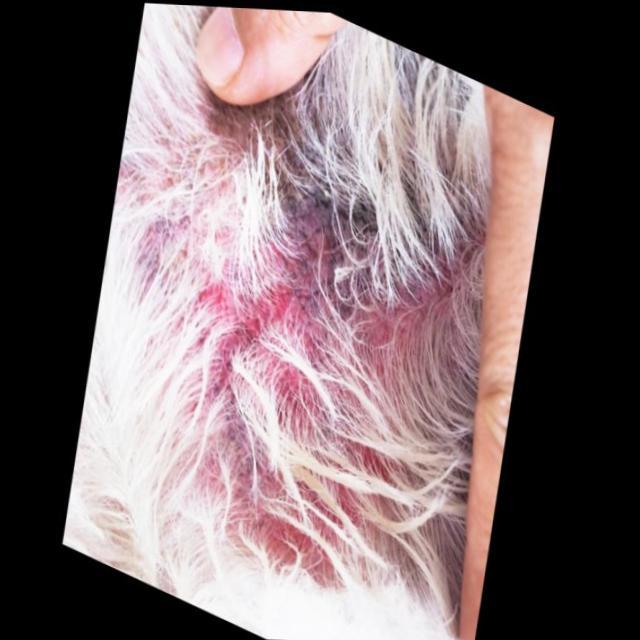
Canine ringworm (Dermatophytosis) — fungal infection caused by Microsporum or Trichophyton. Presents with circular alopecia, scaling, crusting, and broken hairs.